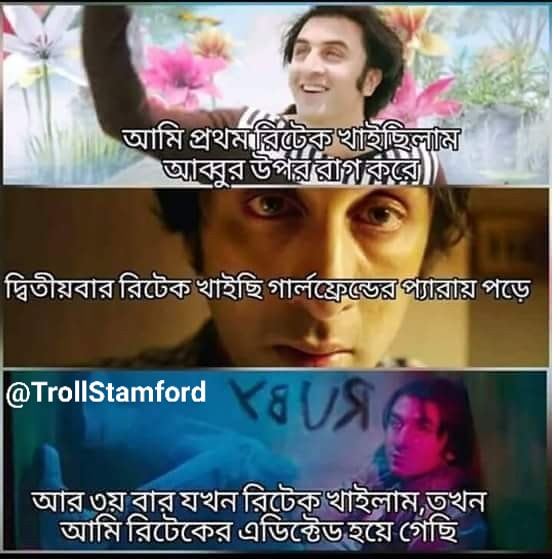
Caption:  আমি প্রথম রিটেক খাইছিলাম আব্বুর উপর রাগ করে     দ্বিতীয়বার রিটেক খাইছি গার্লফ্রেন্ডের প্যারায় পড়ে     আর ৩য় বার যখন রিটেক খাইলাম , তখন আমি রিটেকের এডিক্টেড হয়ে গেছি
Label: non-hate